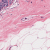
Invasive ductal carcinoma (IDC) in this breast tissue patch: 0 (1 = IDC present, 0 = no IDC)